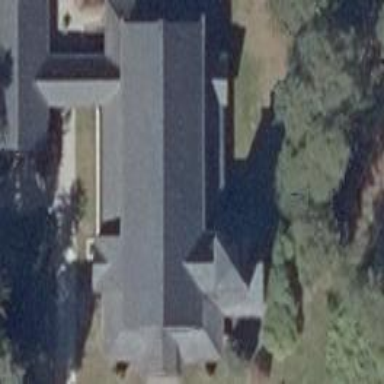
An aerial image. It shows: Church which is place of worship.